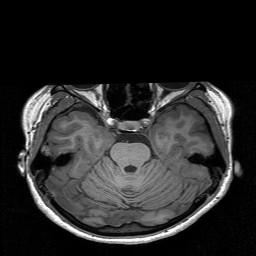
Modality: T1w
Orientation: coronal
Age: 21
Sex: female
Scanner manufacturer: siemens
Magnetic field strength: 3 T
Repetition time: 1.9 s
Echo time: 0.00226 s